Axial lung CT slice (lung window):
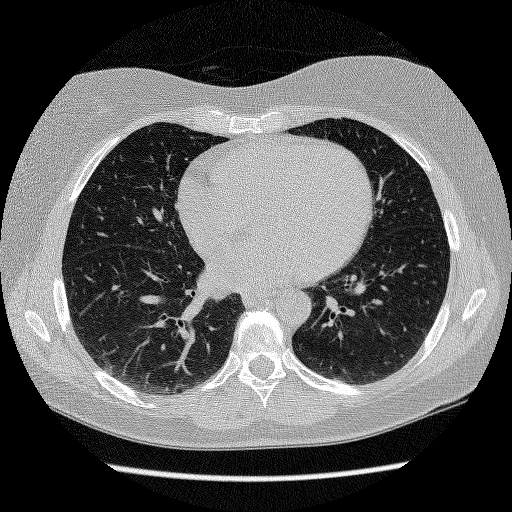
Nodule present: no